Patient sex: F
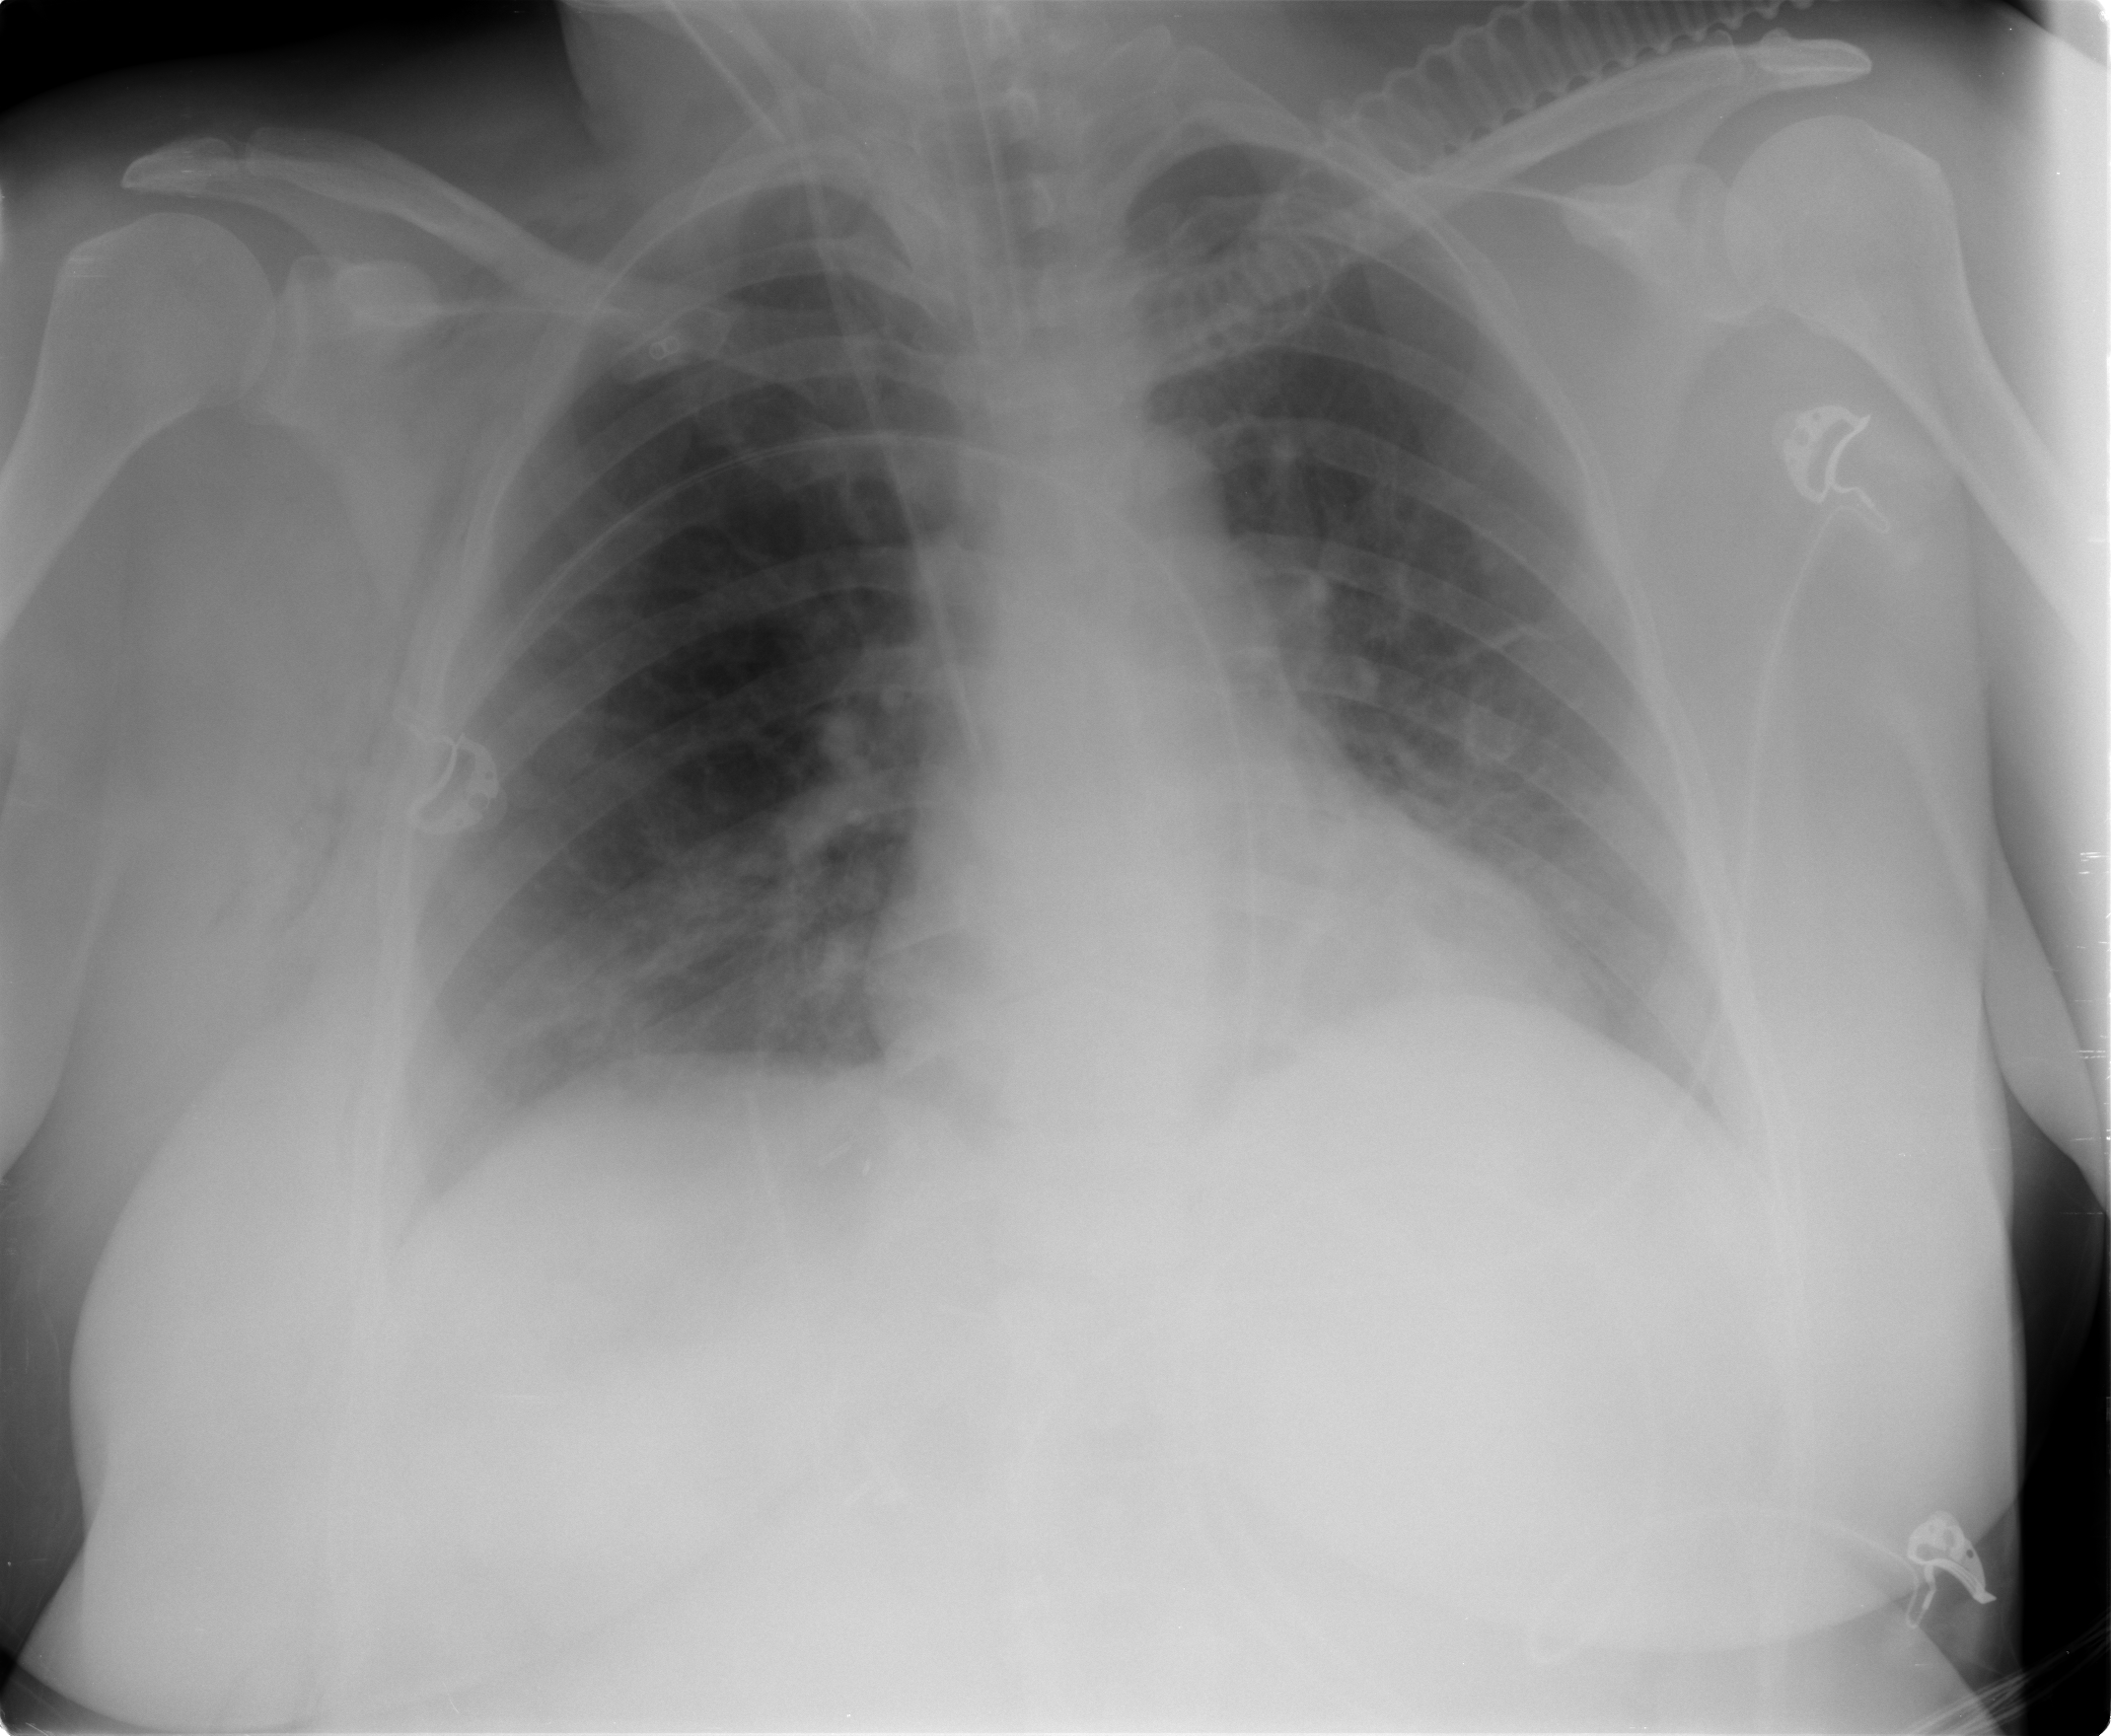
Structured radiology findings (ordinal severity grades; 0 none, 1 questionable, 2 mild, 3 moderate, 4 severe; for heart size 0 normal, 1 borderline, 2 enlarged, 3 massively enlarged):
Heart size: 0
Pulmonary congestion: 0
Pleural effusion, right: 0
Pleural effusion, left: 0
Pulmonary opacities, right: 0
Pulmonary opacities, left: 0
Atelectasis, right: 1
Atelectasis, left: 0